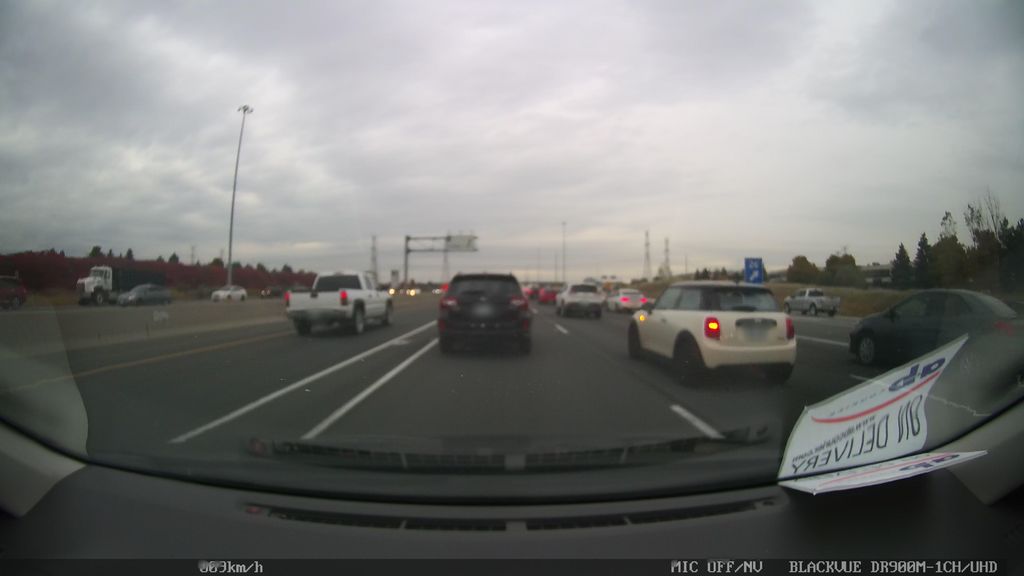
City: toronto